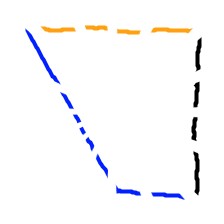
Shape: trapezoid